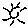
Label: sun